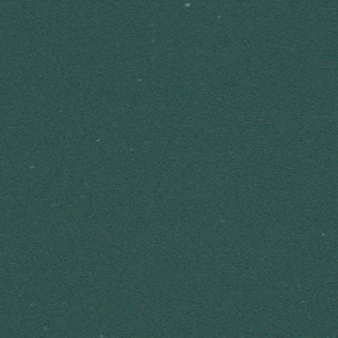
Label: other